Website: apple
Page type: billing-address
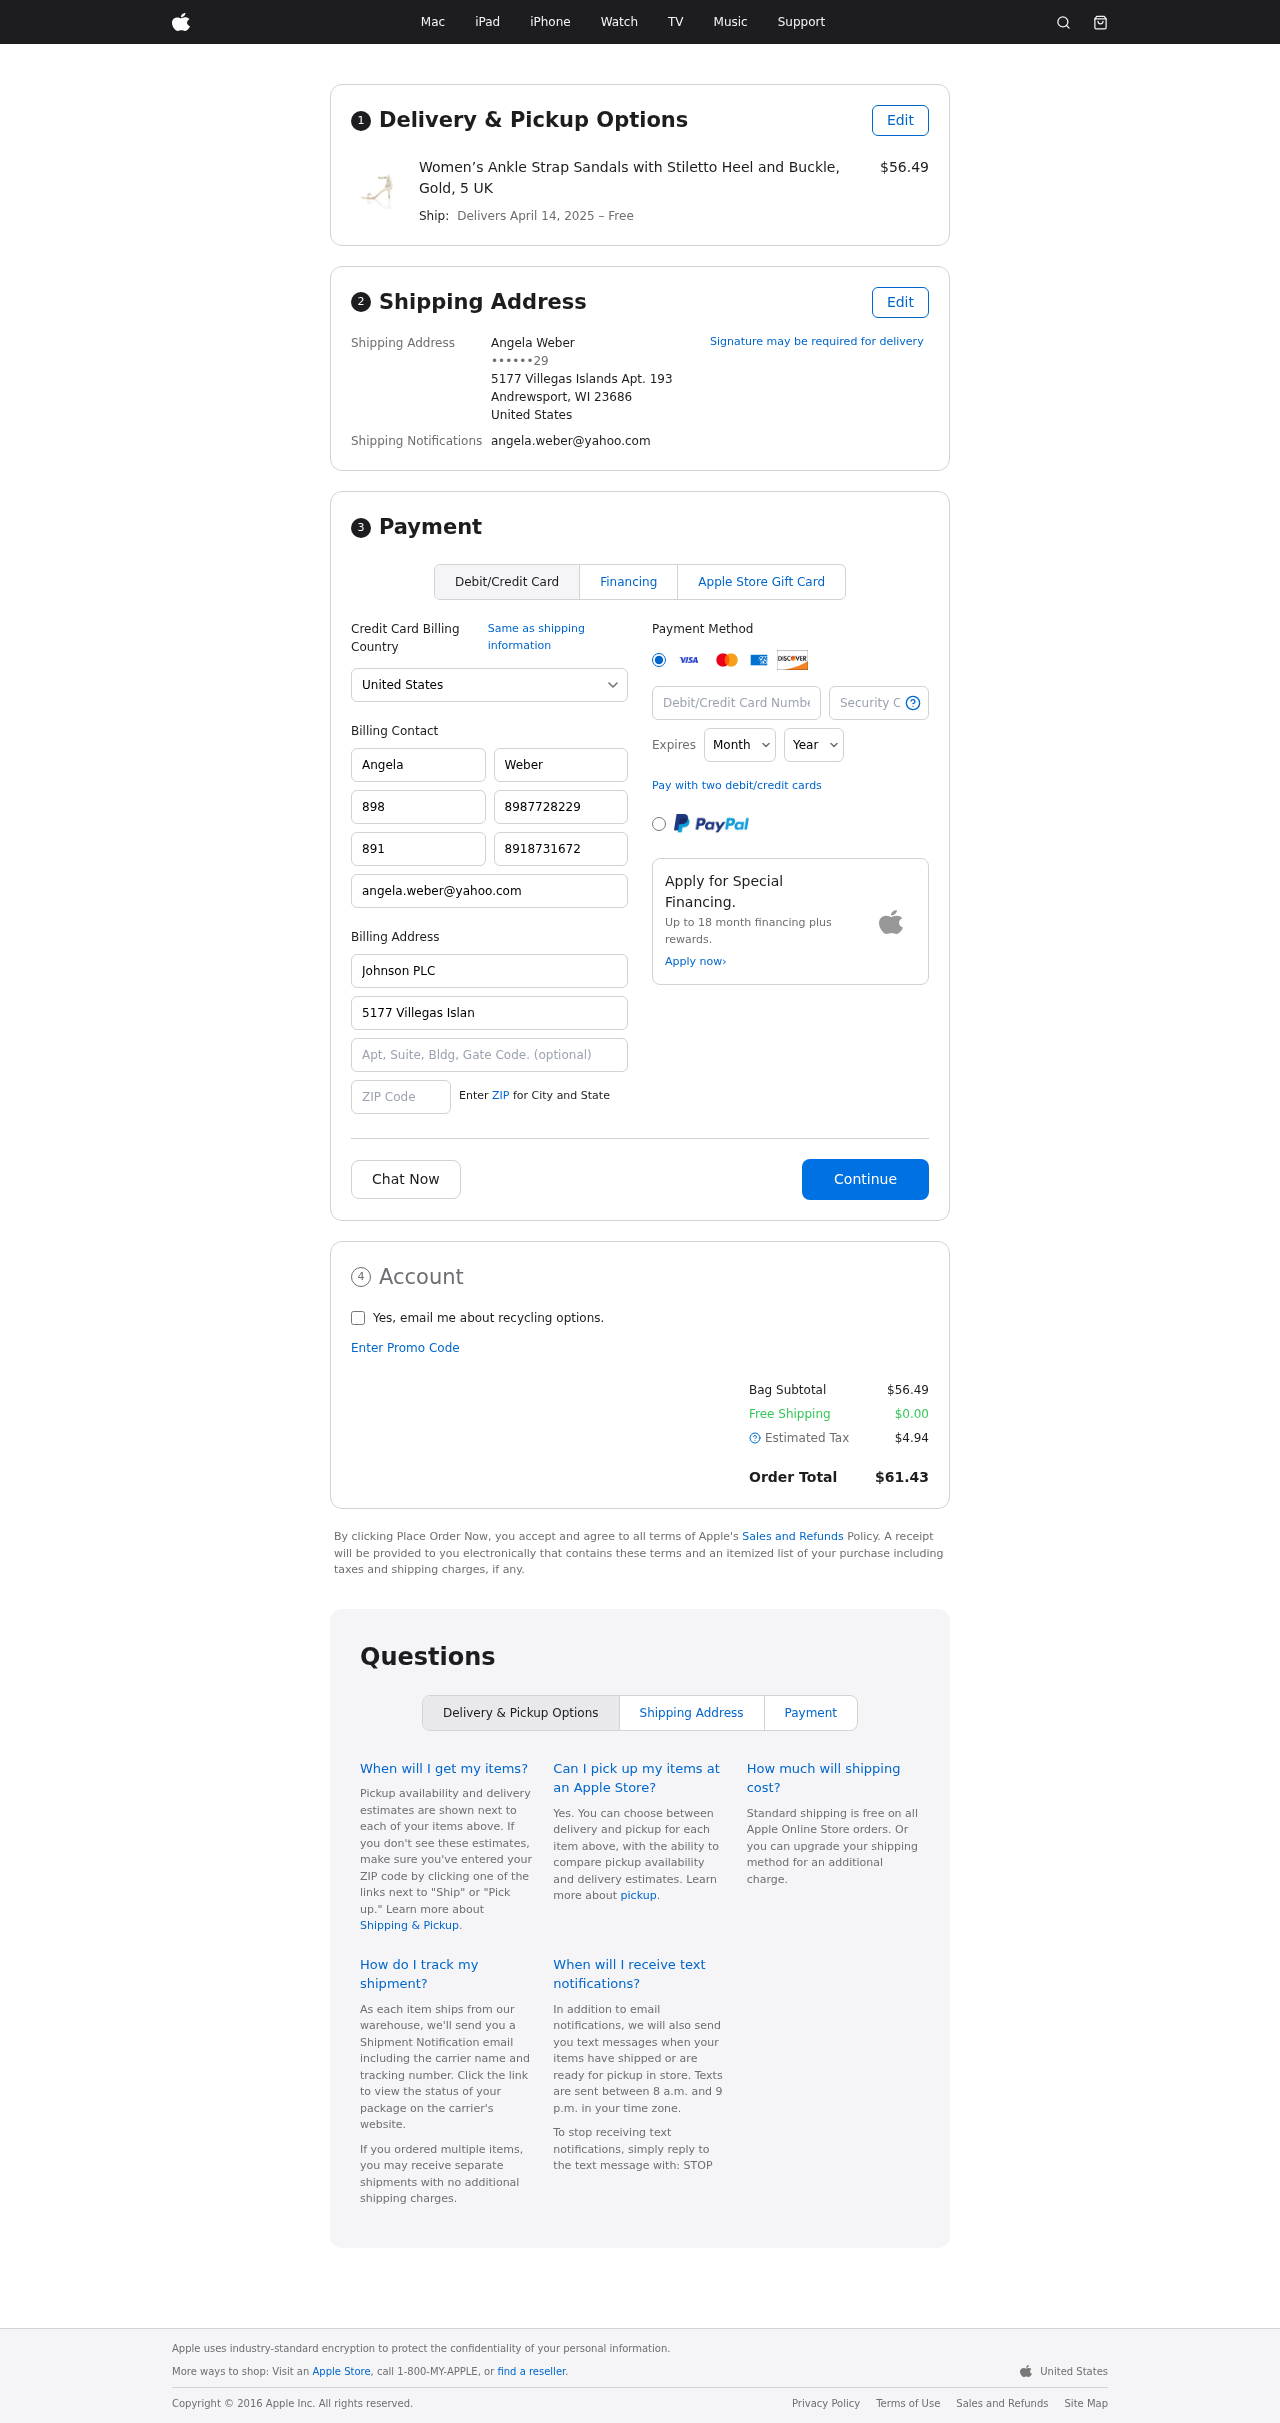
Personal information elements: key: PII_CARD_CVV
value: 8407
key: PII_CARD_EXPIRY_MONTH
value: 05
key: PII_CARD_EXPIRY_YEAR
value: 26
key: PII_CARD_NUMBER
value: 3727 4192 6690 941
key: PII_CITY_STATE_ZIP
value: Andrewsport, WI 23686
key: PII_COUNTRY
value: United States
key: PII_EMAIL
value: angela.weber@yahoo.com
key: PII_FULLNAME
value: Angela Weber
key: PII_STREET
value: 5177 Villegas Islands Apt. 193
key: PII_PHONE_MASKED
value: ••••••29
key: PII_BILLING_FIRSTNAME
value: Angela
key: PII_BILLING_LASTNAME
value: Weber
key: PII_BILLING_PHONE_AREA
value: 898
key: PII_BILLING_PHONE
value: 8987728229
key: PII_BILLING_PHONE_ALT_AREA
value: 891
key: PII_BILLING_PHONE_ALT
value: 8918731672
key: PII_BILLING_EMAIL
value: angela.weber@yahoo.com
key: PII_BILLING_COMPANY
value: Johnson PLC
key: PII_BILLING_STREET
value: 5177 Villegas Islands Apt. 193
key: PII_BILLING_POSTCODE
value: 23686
Product elements: key: PRODUCT1_NAME
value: Women’s Ankle Strap Sandals with Stiletto Heel and Buckle, Gold, 5 UK
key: PRODUCT1_PRICE
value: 56.49
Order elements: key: ORDER_DELIVERY_DATE
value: April 14, 2025
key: ORDER_SUBTOTAL
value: $56.49
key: ORDER_SHIPPING_COST
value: $0.00
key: ORDER_TAX
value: $4.94
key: ORDER_TOTAL
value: $61.43